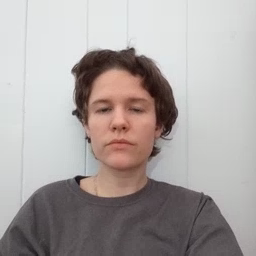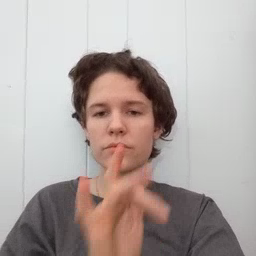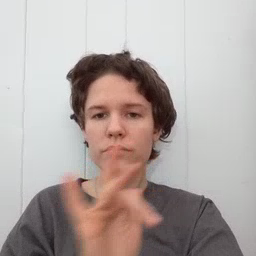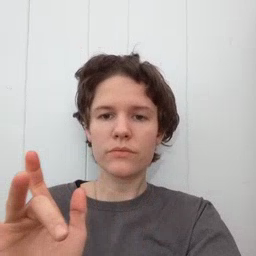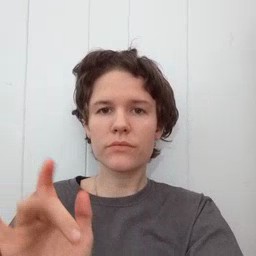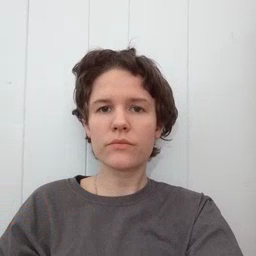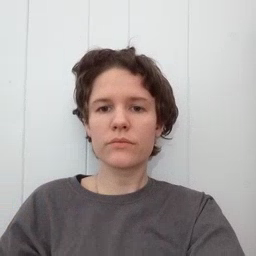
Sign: empty